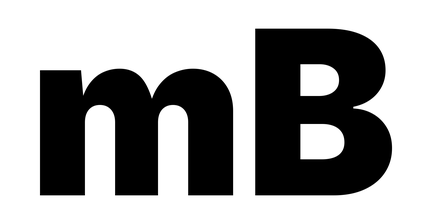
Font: Inter_Black